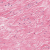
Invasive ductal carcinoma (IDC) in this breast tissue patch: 0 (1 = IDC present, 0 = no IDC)